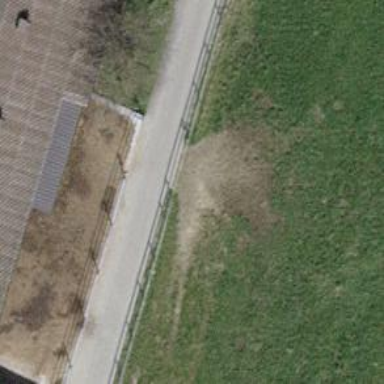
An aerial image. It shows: Paved service road.